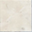
Piece: xx